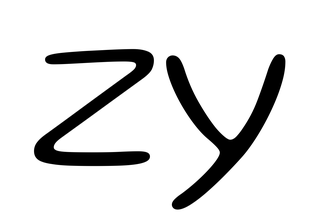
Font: Gluten_ExtraLight